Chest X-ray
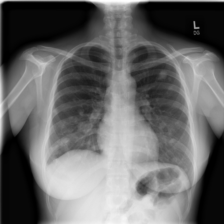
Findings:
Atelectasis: negative
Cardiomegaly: negative
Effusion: negative
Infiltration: negative
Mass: negative
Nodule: positive
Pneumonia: negative
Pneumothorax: negative
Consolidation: negative
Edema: negative
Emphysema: negative
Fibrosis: negative
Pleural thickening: negative
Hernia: negative